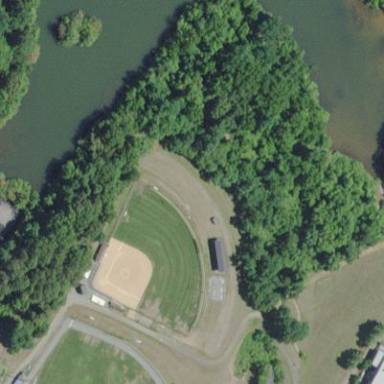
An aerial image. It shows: Softball pitch for leisure land activities.